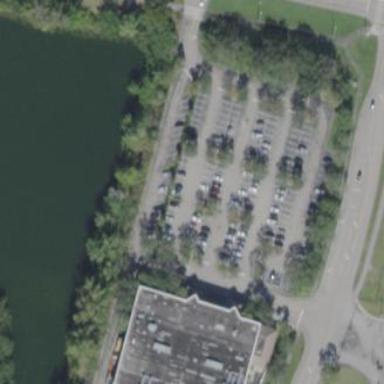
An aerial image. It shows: Parking area.